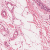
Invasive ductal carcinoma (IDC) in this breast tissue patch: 0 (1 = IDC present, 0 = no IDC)